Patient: sex F, age 31
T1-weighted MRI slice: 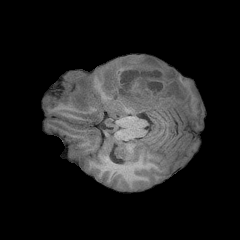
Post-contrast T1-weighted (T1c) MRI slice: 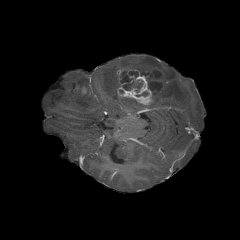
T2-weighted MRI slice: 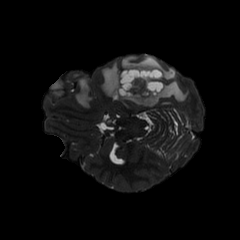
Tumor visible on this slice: yes
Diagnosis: Glioblastoma, IDH-wildtype
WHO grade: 4